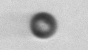
Label: bead